Question: I am trying to rotate an image inside a canvas but keeping the image to the top left. I have managed to get it to stay to the top left but only on the first and second rotation steps.
The rotation steps I would like are:

I would also like it to scale well depending on screen size which I have already done. Sorry for the short description but I have made a fiddle. As you can see the 3rd and 4th steps the image is taken off the canvas which is wrong.
<URL>
The area of the code that is performing the transform is:
'''
function rotate() {
ctx.clearRect(0, 0, cDimensions.width, cDimensions.height);
ctx.translate(pasteH,0);
ctx.rotate(90 * Math.PI / 180);
pasteImage();
}
'''
Any help is greatly appreciated.
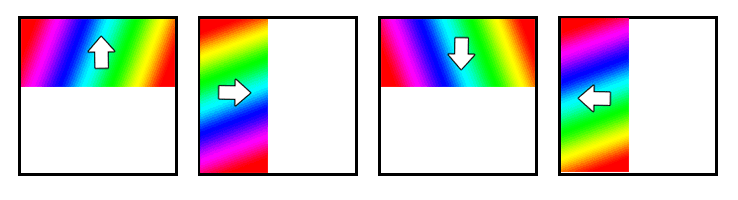
Answer: - First translate to where you want the rotation point to be (in your case 0,0). Since the default canvas rotation point is 0,0 this step is optional in your case.- Next rotate the canvas through your 4 rotations: 0, PI/2, PI, PI*1.5.- Finally drawImage with the appropriate offsets that you desire (in your case to pull the image over to 0,0)

Here's an array with the angle and offsets needed for your 4 rotations:
'''
var rotations=[];
rotations.push({angle:0,offsetX:0,offsetY:0});
rotations.push({angle:PI/2,offsetX:0,offsetY:-img.height});
rotations.push({angle:PI,offsetX:-img.width,offsetY:-img.height});
rotations.push({angle:PI*1.5,offsetX:-img.width,offsetY:0});
'''
Heres a Demo: <URL>